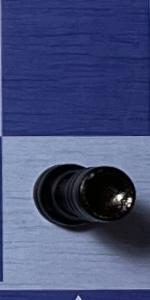
Label: Rook_Black